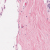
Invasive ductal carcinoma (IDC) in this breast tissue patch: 1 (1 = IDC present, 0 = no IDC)